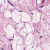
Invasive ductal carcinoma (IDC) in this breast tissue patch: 0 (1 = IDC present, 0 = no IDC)